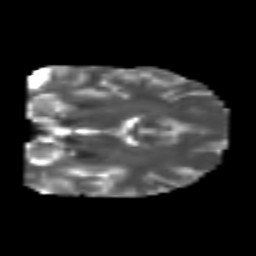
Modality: T2w
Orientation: coronal
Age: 25
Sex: male
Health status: healthy